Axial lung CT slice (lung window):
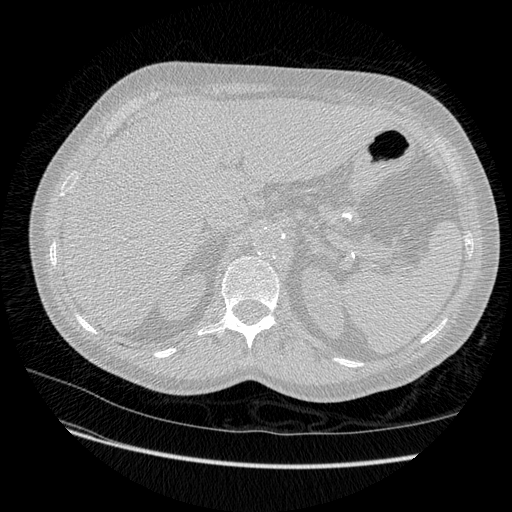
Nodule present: no